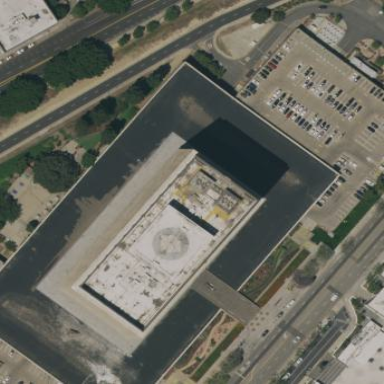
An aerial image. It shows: Government office building.